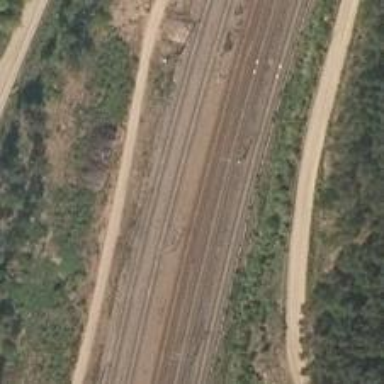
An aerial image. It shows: Site related to the railway.